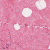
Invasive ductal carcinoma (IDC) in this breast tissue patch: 0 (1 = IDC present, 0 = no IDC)